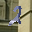
Label: 2